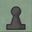
Piece: bP